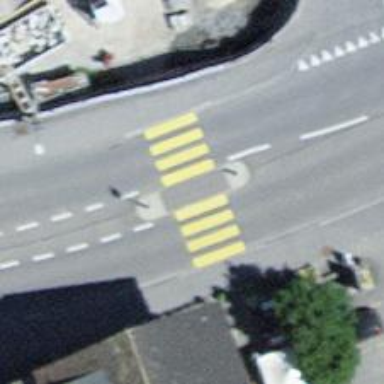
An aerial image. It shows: Zebra crossing with island in the middle. The crossing reference is zebra.